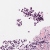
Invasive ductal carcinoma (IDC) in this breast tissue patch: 0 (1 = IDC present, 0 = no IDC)